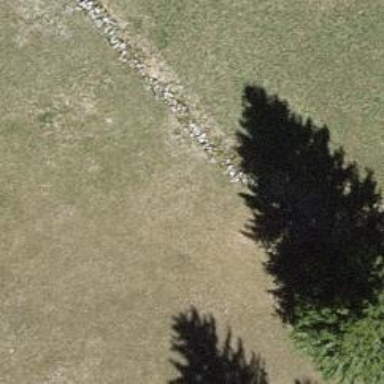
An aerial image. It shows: Wall is shown in the image.